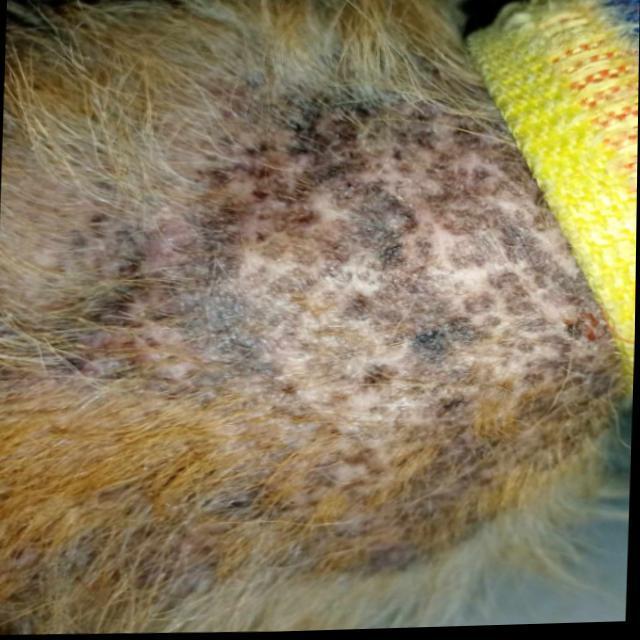
Canine demodicosis (Demodex mange) — caused by Demodex canis mites. Presents with alopecia, follicular papules, pustules, and comedones. Often localized on face and forelimbs.